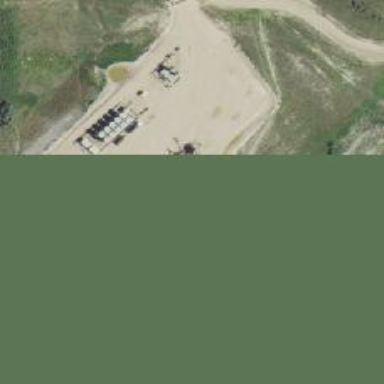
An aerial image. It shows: Petroleum well.